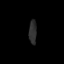
Tissue: prostate
Cell type: Endothelial cells
Senescence score: 0.6853
Nuclear area (px): 183
Mean DAPI intensity: 45.279